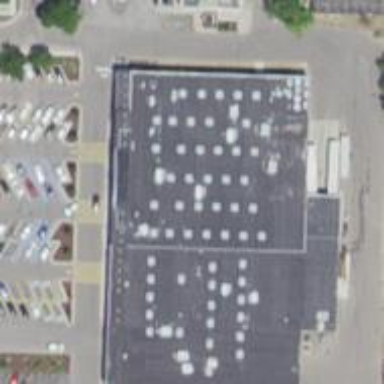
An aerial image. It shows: Supermarket.